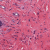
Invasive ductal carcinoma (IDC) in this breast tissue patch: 0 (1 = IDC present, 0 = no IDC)